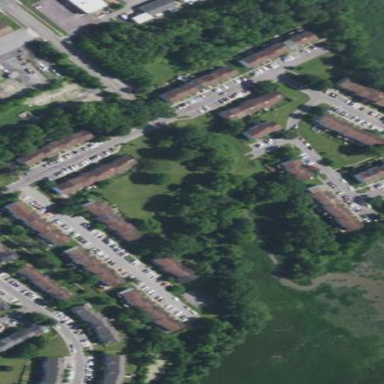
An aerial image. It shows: Residential area.